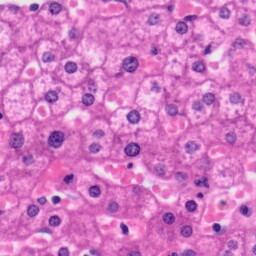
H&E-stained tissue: Liver